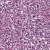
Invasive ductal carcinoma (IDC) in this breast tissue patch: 1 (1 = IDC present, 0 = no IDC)